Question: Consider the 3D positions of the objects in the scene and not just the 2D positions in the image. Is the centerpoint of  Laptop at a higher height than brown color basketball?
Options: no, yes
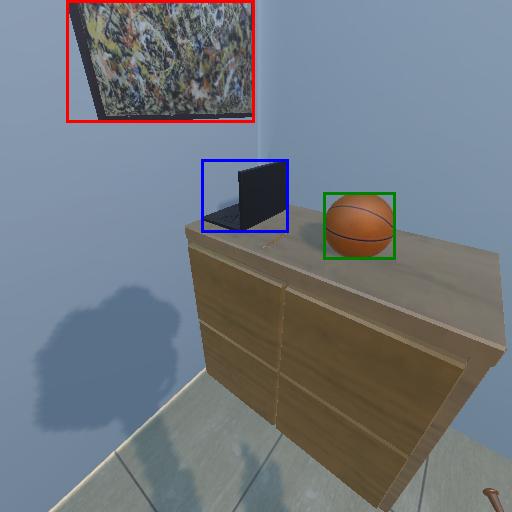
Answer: no